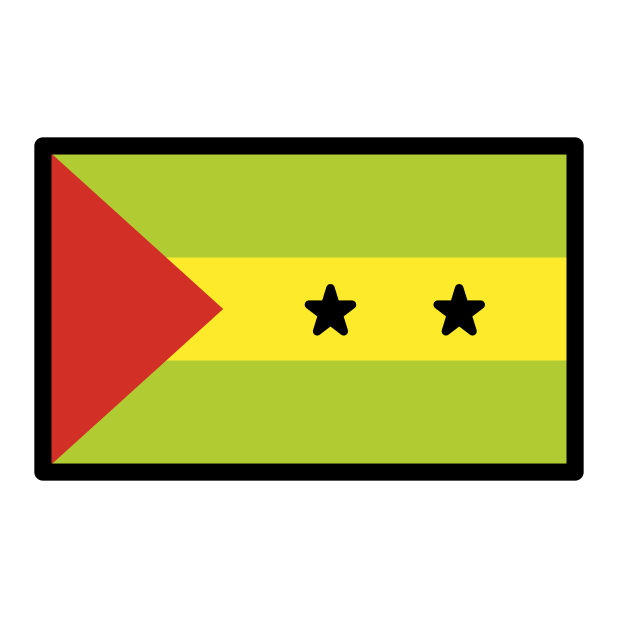
flag: São Tomé & Príncipe